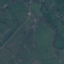
Land use / land cover: Pasture